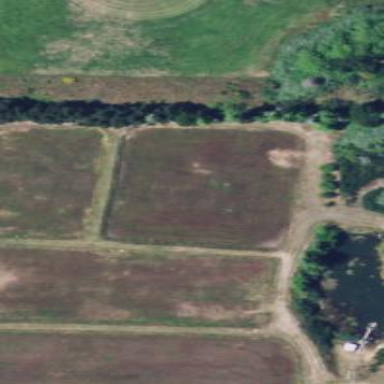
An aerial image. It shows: Farmland with cranberries as the main crop.